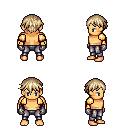
a pixel art fantasy rpg character, male body template, human, tanned skin, gold arm armor, metal pants, white blonde short bangs hairstyle, metal gloves, four views (front, back, left, right), 2x2 character sprite sheet, small pixel art, hard edges, no anti-aliasing